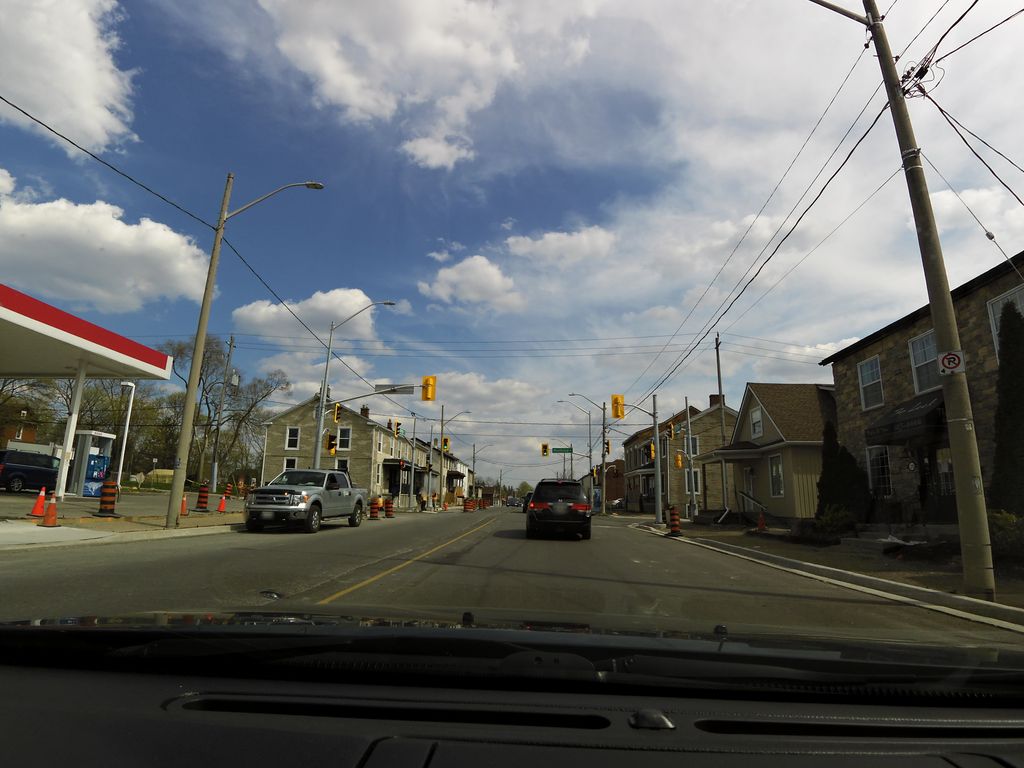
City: kitchener-waterloo